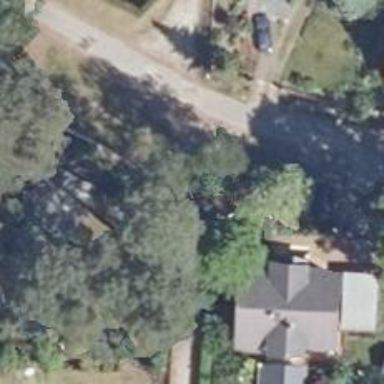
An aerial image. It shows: Compacted residential road with grade3 tracktype.